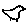
Label: bird